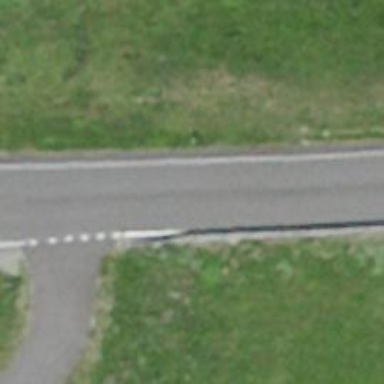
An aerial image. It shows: Tertiary road with asphalt surface.